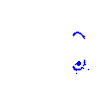
Particle: kaon